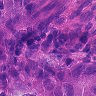
Metastatic tissue present: yes